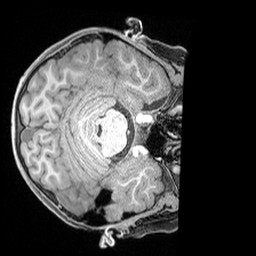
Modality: T1w
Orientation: axial
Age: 9
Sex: male
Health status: ill
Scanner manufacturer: siemens
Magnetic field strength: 3 T
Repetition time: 1.6 s
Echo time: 0.00179 s